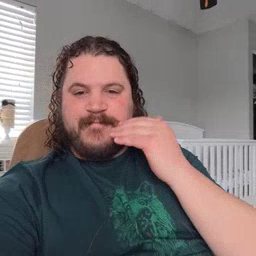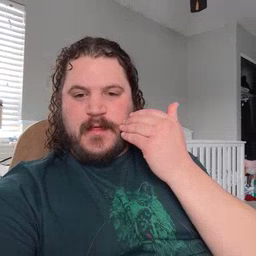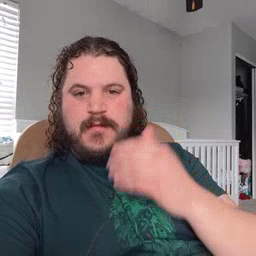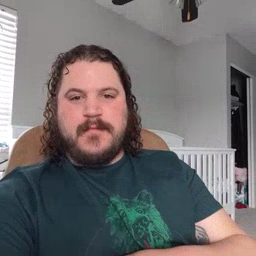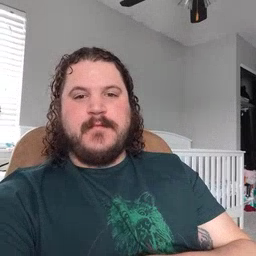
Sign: smile